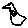
Label: bird